Field crop: tomato
Growth stage: 2
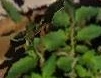
Species: tomato